Interaction volume radius: 10 \u00c5
Interaction volume height: 10 \u00c5
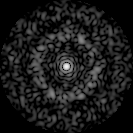
Disorder parameter: 0.8266